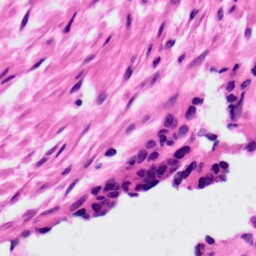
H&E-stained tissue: Ovarian